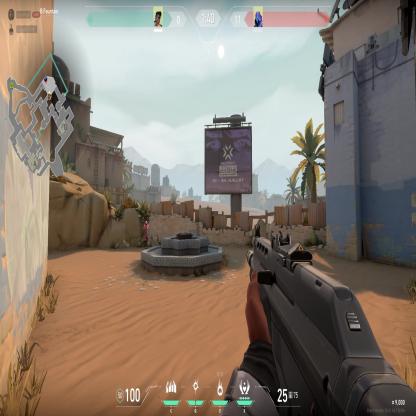
Label: enemy